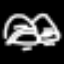
Label: frog